Question: What game is being advertised?
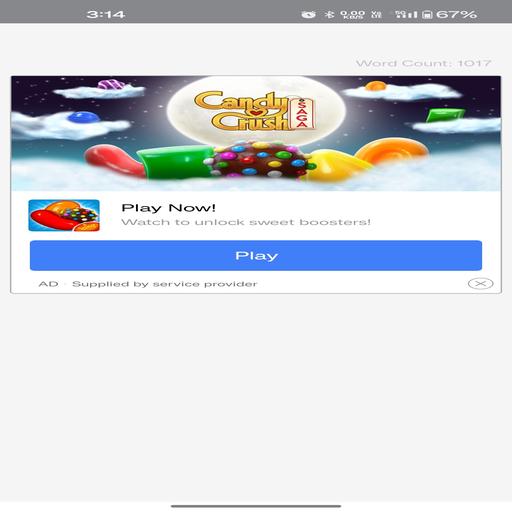
Answer: Candy Crush